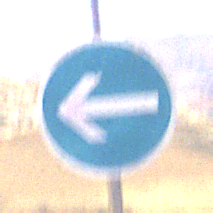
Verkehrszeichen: VorgeschriebeneFahrtrichtungHierLinks
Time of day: Midday
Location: Outdoor (Nature)
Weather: Clear
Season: NotSpecified
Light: Natural